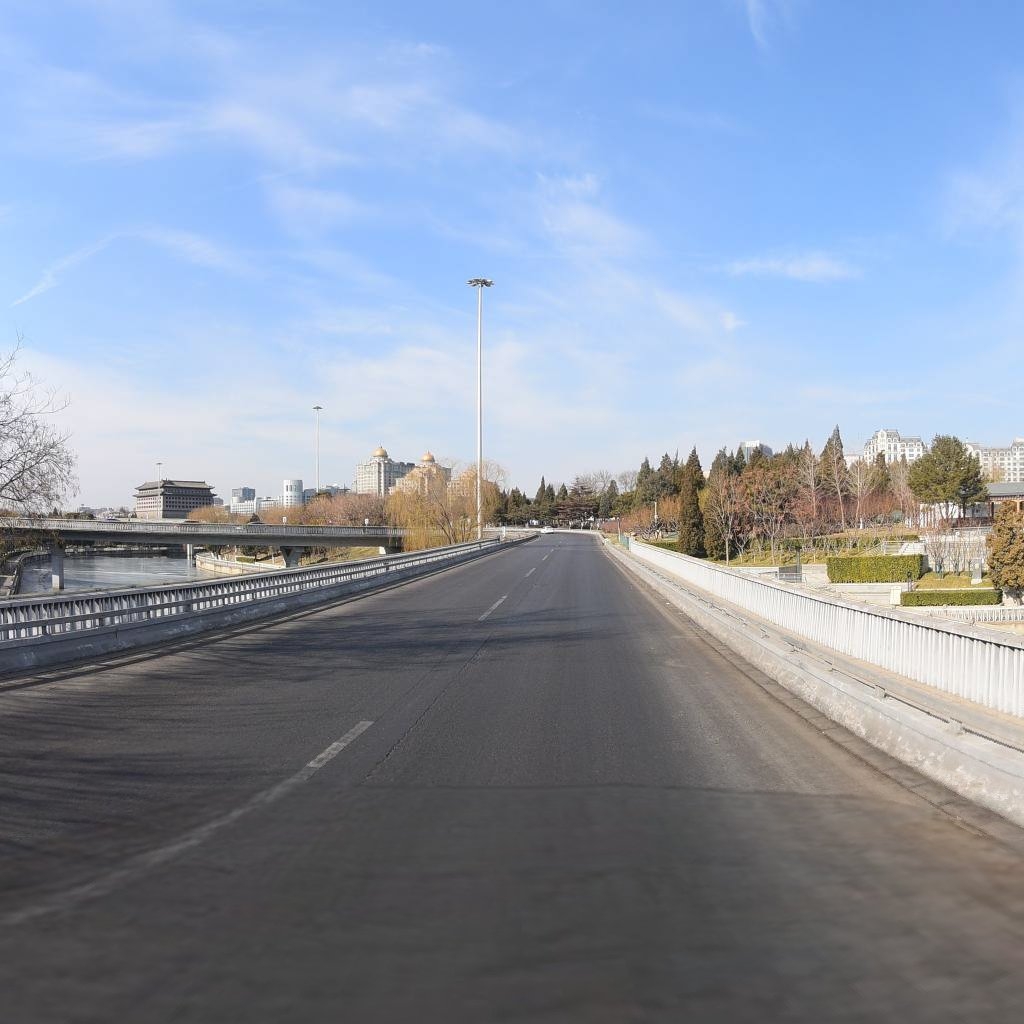
Region: Dongcheng
Road damage annotations: longitudinal crack